Field crop: maize
Growth stage: 1
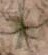
Species: salsola